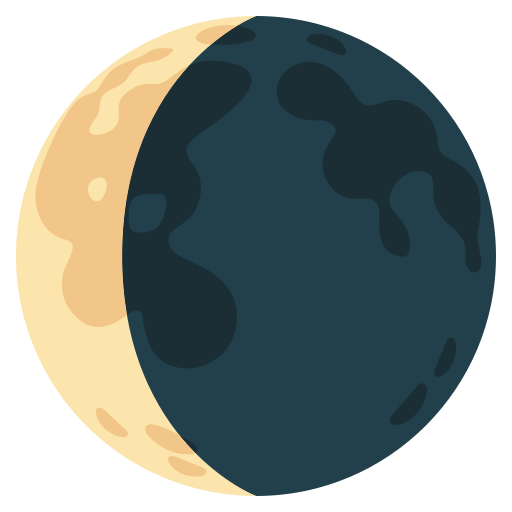
Emoji: 🌘